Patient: sex M, age 61
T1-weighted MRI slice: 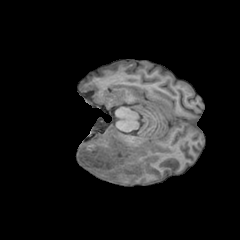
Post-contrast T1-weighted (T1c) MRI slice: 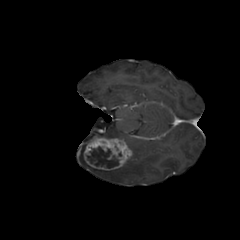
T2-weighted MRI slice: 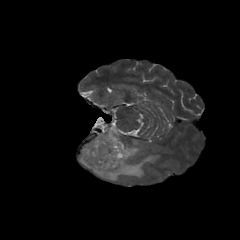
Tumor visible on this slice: yes
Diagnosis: Glioblastoma, IDH-wildtype
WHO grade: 4